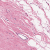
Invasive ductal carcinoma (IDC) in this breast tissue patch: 0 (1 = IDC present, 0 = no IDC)